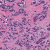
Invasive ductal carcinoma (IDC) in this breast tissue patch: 1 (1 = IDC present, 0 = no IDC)